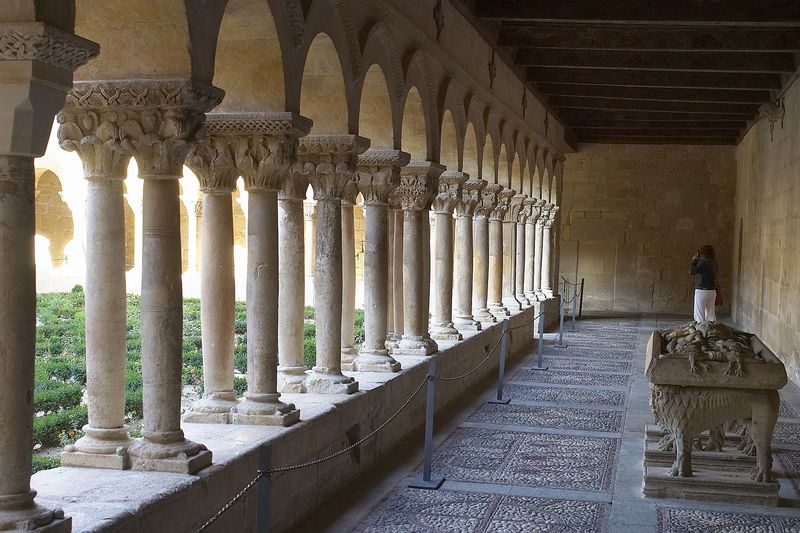
Titel: S. Domingo de Silos
Standort: Burgos (EU - E)
Schlagwörter: weiß, marmor, säulen, tisch, ausblick, gebäude, tiere, architektur, sockel, stein, steine, boden, garten, spanien, italien, kette, mauer, ornamente, plinthe, foto, bögen, gang, innenhof, kloster, mosaik, altar, kapitelle, kapitell, fries, doppelsäulen, mittelalter, romanik, klostergarten, löwe, symbole, kreuzgang, romanisch, arkantus, kolonade, artrium, wandelgang, buchsbaum, balkendecke, bodenmosaik, tierfüße, aix en provence, säuten, fotoinnenhof